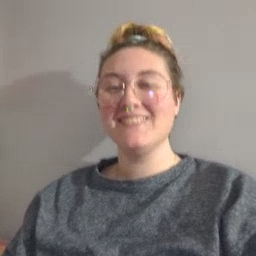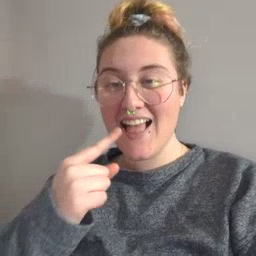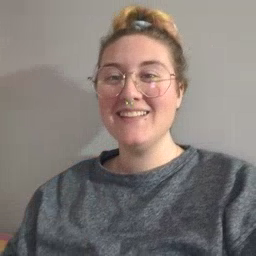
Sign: tongue